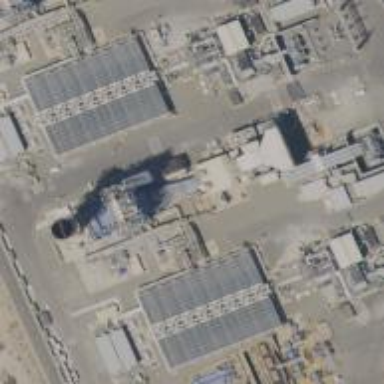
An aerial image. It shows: Gas-powered generator. It is gas turbine type generator.